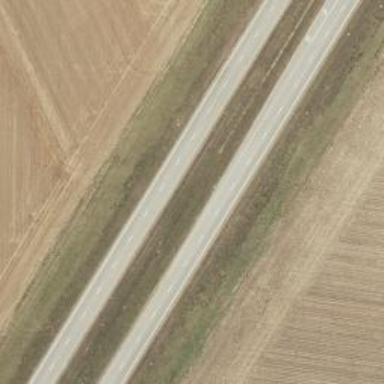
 surfaced with asphalt. It is classified as trunk highway."